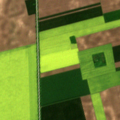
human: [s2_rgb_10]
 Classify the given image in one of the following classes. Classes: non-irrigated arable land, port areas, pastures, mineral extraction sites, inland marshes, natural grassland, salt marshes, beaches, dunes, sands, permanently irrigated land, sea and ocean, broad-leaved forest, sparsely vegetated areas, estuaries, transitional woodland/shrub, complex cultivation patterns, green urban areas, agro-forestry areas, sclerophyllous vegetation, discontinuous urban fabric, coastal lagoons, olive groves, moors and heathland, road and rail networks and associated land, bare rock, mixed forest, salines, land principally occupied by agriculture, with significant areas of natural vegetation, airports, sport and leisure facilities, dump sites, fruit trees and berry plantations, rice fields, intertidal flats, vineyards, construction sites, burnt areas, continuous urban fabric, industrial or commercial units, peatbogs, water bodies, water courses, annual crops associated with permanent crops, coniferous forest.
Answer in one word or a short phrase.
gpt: non-irrigated arable land